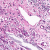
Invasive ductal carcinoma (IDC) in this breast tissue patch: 0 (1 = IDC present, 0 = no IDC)